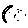
Label: moon